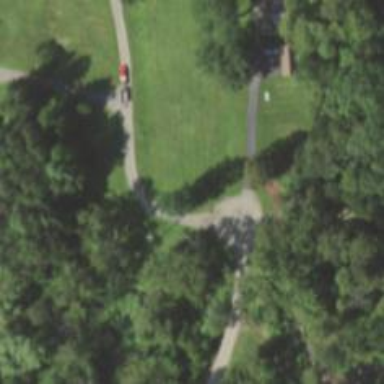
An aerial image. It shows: Driveway.